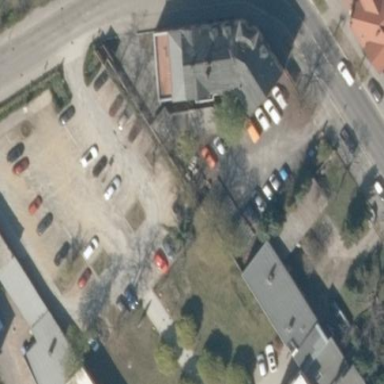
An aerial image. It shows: Unpaved parking area.